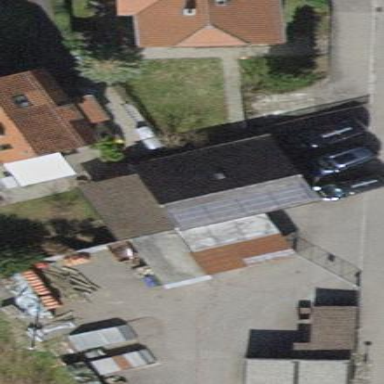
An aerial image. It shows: Shed building.